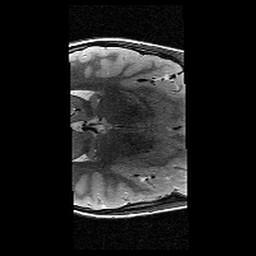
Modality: T2w
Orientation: axial
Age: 9
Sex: female
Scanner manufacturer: siemens
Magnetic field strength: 3 T
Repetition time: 9.23 s
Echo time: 0.067 s